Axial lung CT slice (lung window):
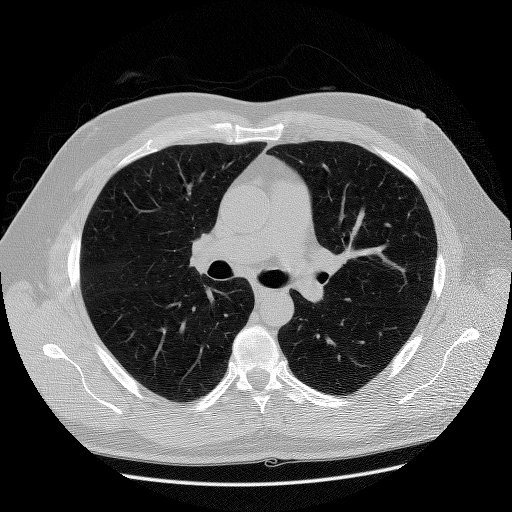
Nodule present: yes
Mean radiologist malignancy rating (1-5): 3